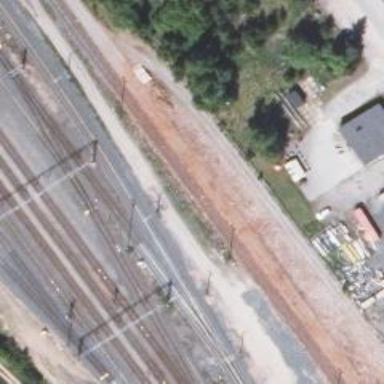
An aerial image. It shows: Railway track with continuous electrified contact line.